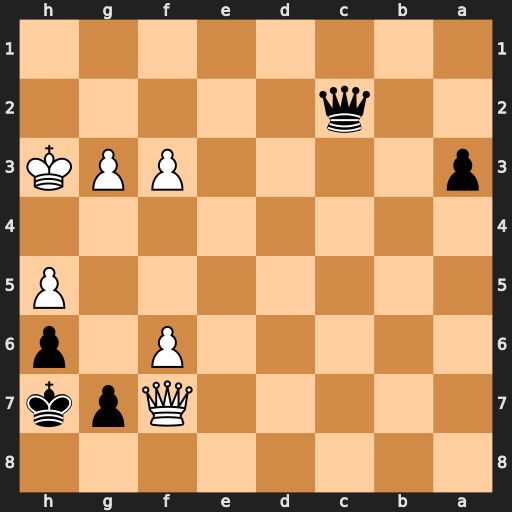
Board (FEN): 8/5Qpk/5P1p/7P/8/p4PPK/2q5/8
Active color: b
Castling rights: -
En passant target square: -
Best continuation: Qf5+ Kg2 Qxf6 Qe8 Qb2+